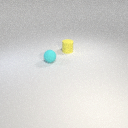
small yellow rubber cylinder to the right of small cyan rubber sphere